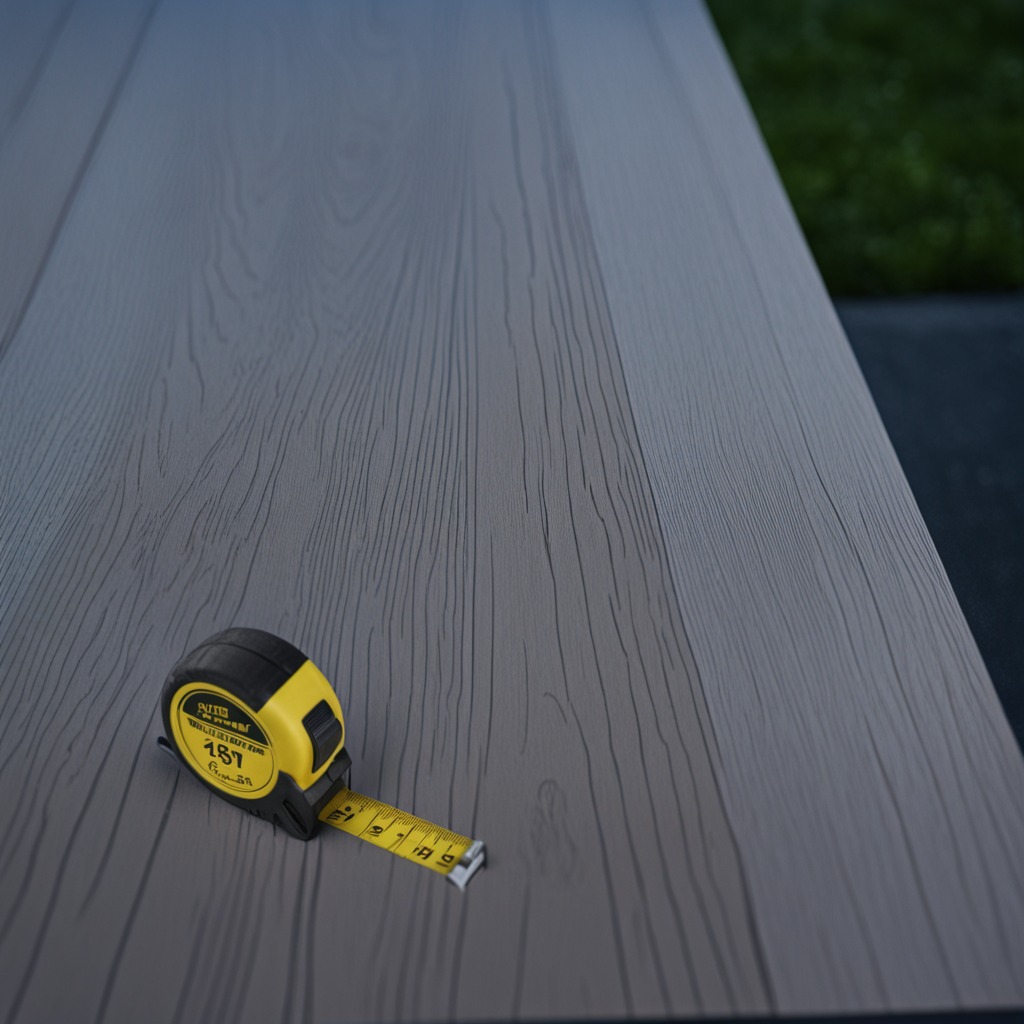
A measuring tape is lying on the old table with faint burn marks in a small garage at twilight.